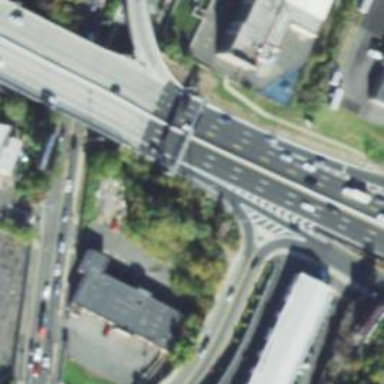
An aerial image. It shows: Urban freeway or expressway.